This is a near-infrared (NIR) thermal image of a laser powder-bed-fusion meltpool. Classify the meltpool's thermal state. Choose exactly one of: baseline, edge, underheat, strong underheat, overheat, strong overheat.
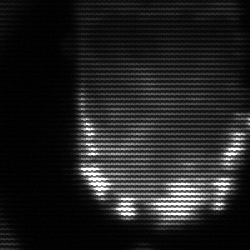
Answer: baseline